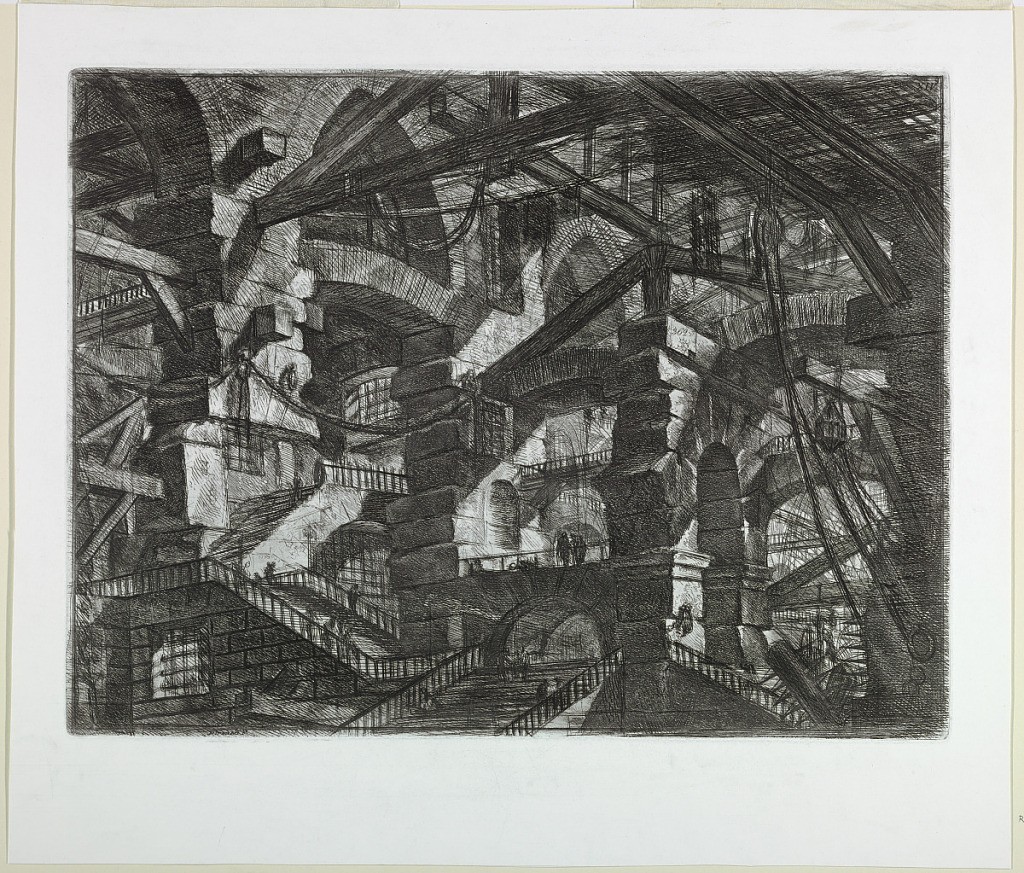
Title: The Gothic Arch
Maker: Giovanni Battista Piranesi, Italian, 1720–1778
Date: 1835-1839
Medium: Etching with engraving on white paper
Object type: Print
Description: Multiple vaults supported on rusticated piers and strengthened by wooden cross-beams. A broad staircase rises to the left. Center right, Calcografia number 362.